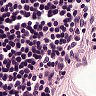
Metastatic tissue present: no